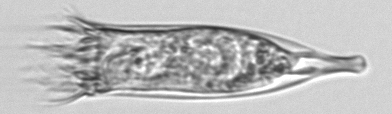
Label: Favella